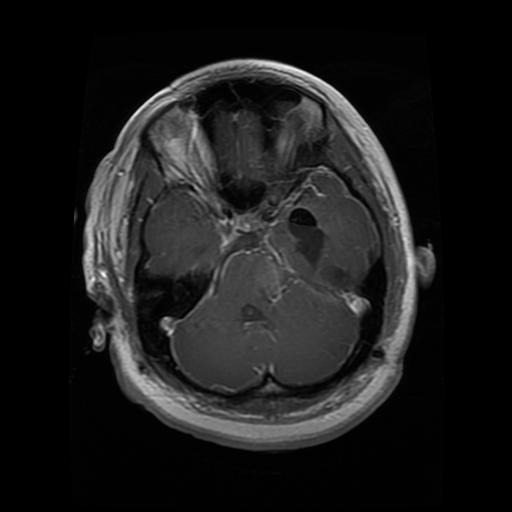
Label: glioma